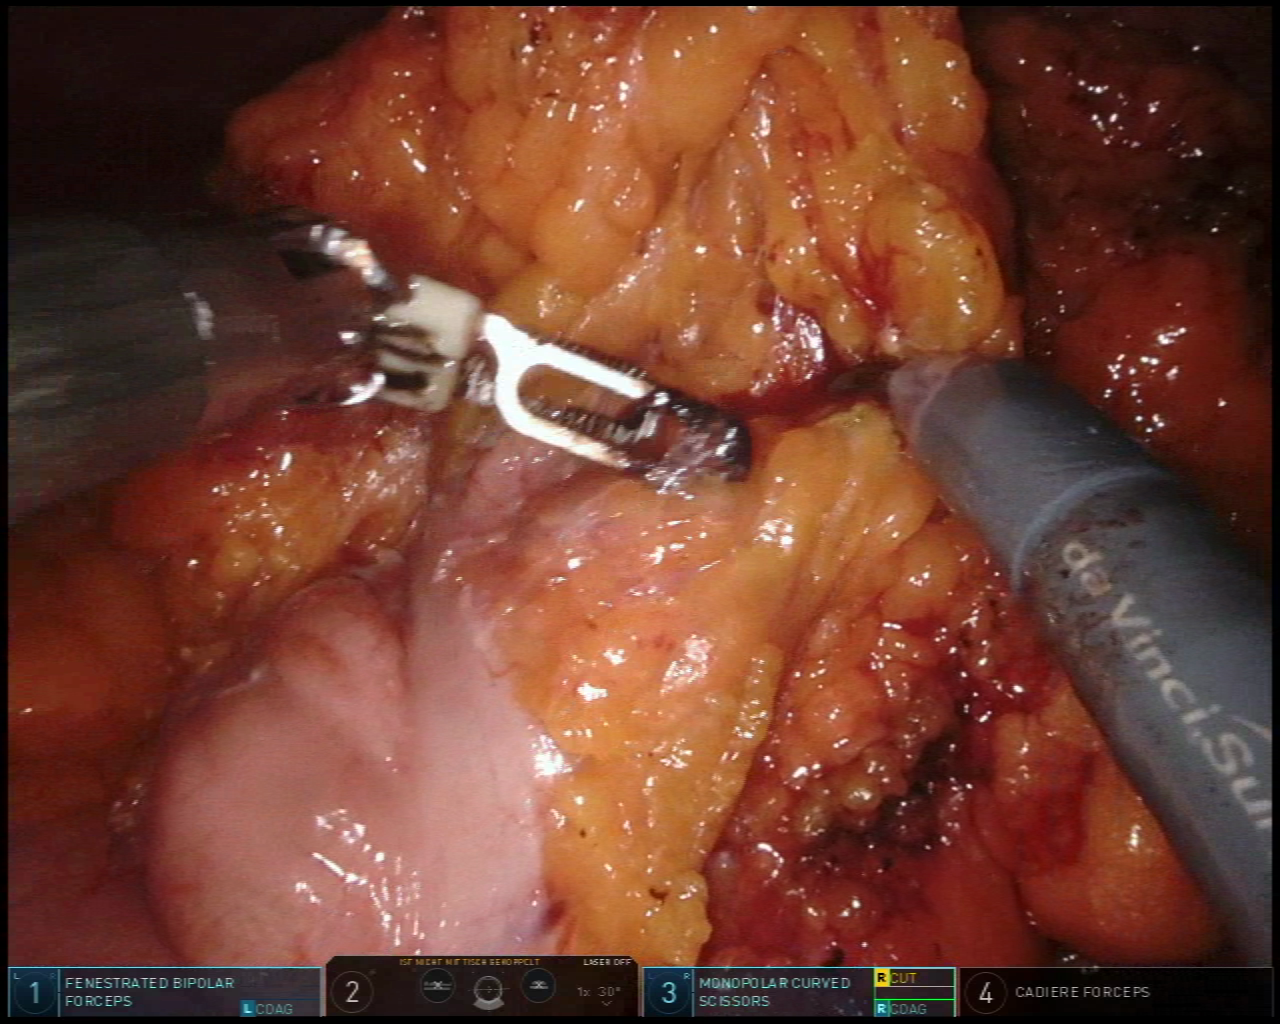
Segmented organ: colon
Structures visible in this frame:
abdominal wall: no
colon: yes
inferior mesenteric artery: no
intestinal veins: no
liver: no
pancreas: no
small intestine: no
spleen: no
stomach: no
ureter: no
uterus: no
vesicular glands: no